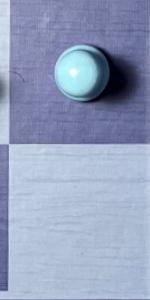
Label: Empty